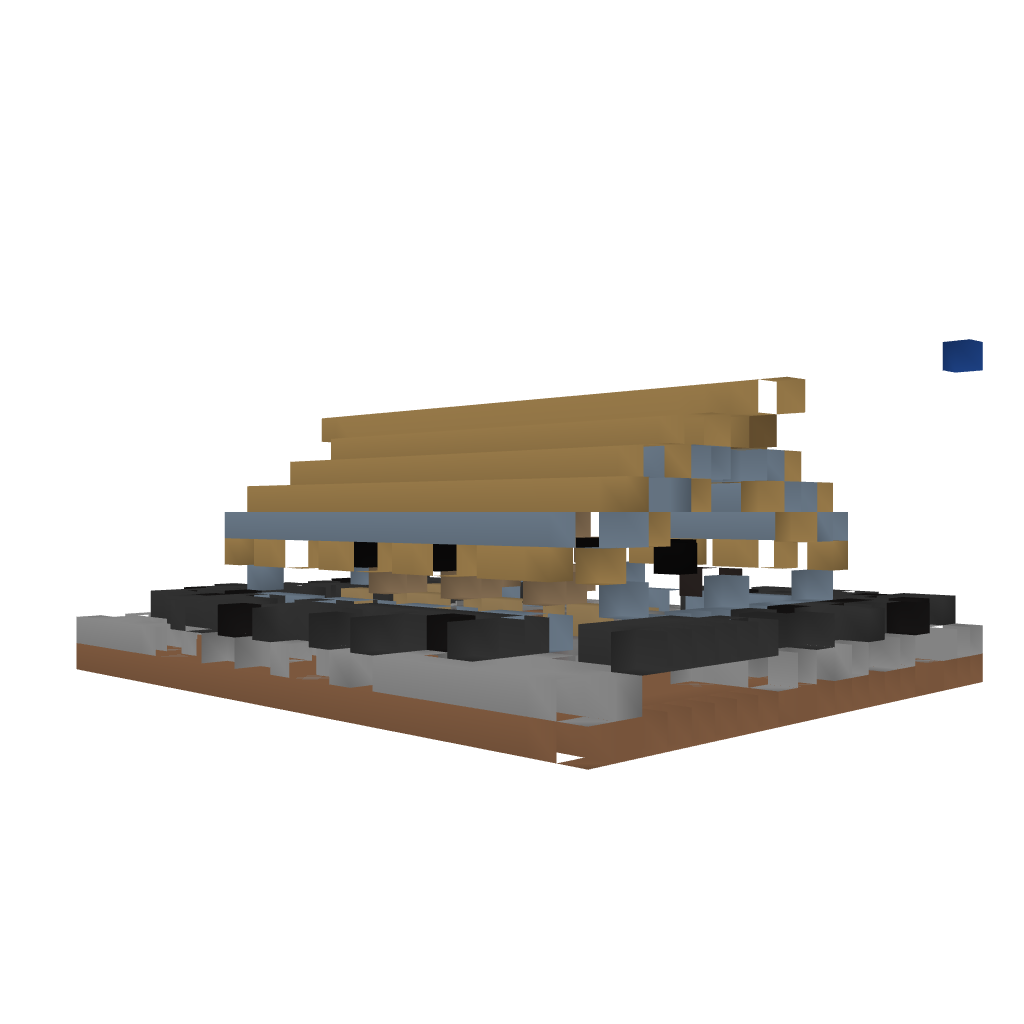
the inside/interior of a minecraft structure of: Small Medieval Barn